Current action and preconditions to check: path_clear

Your task: For each precondition in the list above, predict whether it will hold at this action.

Consider the current scene as observed from the mobile robot's camera, and analyze the predicted future states of all dynamic agents (e.g., people, animals, vehicles, or any moving entities) within the NEXT SECOND.

IMPORTANT: Only answer "very likely" if you are absolutely certain—based on strong, clear evidence—that a dynamic agent will violate the precondition in the predicted future state. Do NOT answer "very likely" for unlikely, ambiguous, or low-probability risks.

Ask yourself for each precondition: Is there a high probability, with clear and convincing evidence, that the predicted future states of any dynamic agent will interfere with the predicted future state of the currently executing action within the NEXT SECOND, causing that precondition to fail?

Assess the risk level based on these predictions. Use "likely" or "very likely" if motions create a clear risk of interference.

Use "neutral" or "improbable" if agents are nearby but their predicted paths are clearly diverging or non-conflicting.

Failure Risk Categories: "very improbable", "improbable", "neutral", "likely", "very likely"

Answer Format: Output ONLY the probability_of_failure value from these categories: "very improbable", "improbable", "neutral", "likely", "very likely"

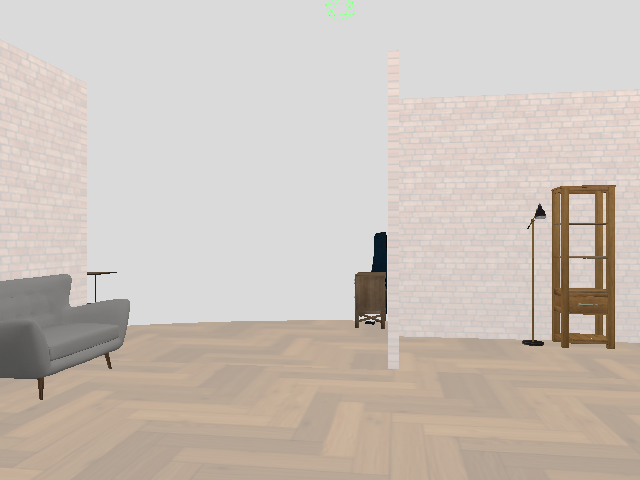

Answer: very improbable